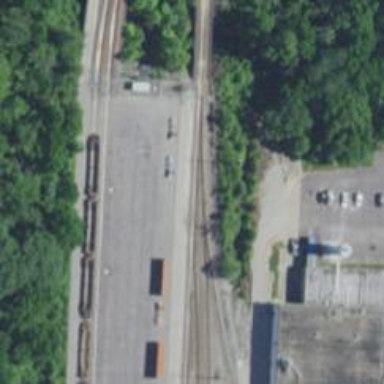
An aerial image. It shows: Railway siding for service.